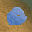
Label: 0